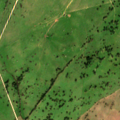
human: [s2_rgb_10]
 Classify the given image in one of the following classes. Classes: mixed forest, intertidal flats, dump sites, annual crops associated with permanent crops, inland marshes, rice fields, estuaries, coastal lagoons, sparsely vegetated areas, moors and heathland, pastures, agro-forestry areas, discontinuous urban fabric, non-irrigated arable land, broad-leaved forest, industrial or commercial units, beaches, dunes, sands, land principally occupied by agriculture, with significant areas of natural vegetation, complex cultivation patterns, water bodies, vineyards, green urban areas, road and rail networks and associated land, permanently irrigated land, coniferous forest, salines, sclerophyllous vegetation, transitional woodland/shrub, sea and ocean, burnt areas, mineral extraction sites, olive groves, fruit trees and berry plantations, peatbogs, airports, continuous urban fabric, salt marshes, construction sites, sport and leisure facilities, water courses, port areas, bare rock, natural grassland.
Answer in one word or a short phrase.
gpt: non-irrigated arable land, pastures, agro-forestry areas